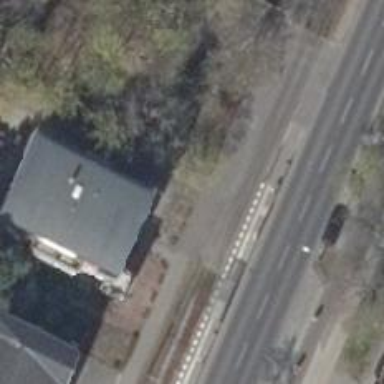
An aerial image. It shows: Tram stop.